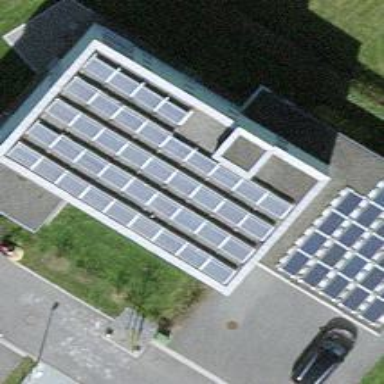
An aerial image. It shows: Solar power generator.